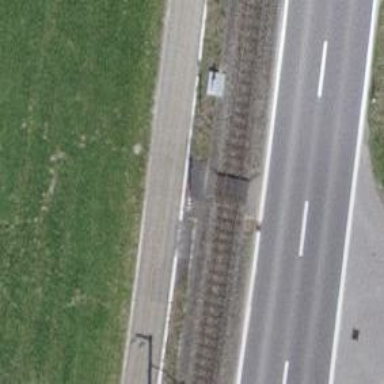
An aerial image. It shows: Narrow-gauge railway track with 1 electrified contact line.